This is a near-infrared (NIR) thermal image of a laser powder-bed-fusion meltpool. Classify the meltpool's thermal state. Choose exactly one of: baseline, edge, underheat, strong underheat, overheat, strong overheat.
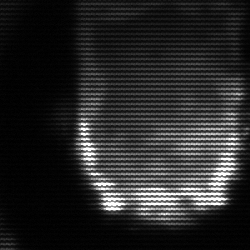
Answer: baseline